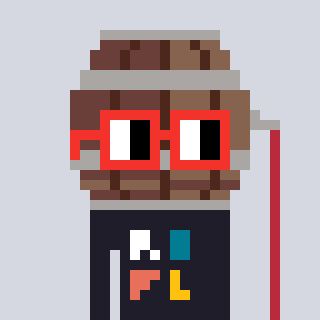
a pixel art character with square red glasses, a wine barrel-shaped head and a grayscale-colored body on a cool background